Question: I have got one image like this
to only black and white colored image.
And I come across this <URL>
1. Does this can be used to generate black and white image from the above given image?
2. Does it is good to use this one?
3. If it is good one then does there is any documentation or tutorial on "How to use?".
SO GOT THE BEST SOLUTION FROM @ale0xB's SUGGESTION.
No third party api is required for doing this as apple's COREIMAGE.FRAMEWORK is the best for doing what I want to do. It's filters are working like charm :)
Thanks for the suggestion :)
I use <URL>
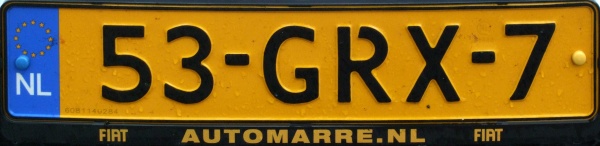
Answer: Why would you want to use imageMagick instead of the standard Core Image to produce black and White images? I haven't used it before, but I doubt it's gonna give a much better performance than the native framework when it's just about creating a filter.
Since iOS 6 you have it really easy, have a look: <URL>, specially to CIColorMonochrome, which is the one you may be interested in.
If you're playing with images in your app, this is definitely worth checking: <URL>